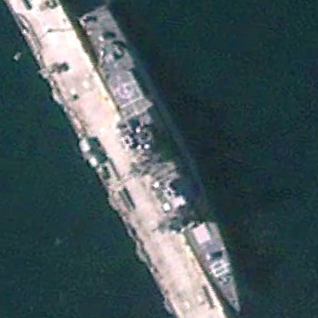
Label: cruiser